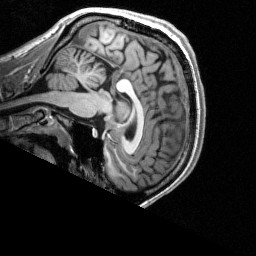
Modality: T1w
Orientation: sagittal
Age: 19
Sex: male
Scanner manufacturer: siemens
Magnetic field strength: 3 T
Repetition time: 2.53 s
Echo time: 0.00277 s